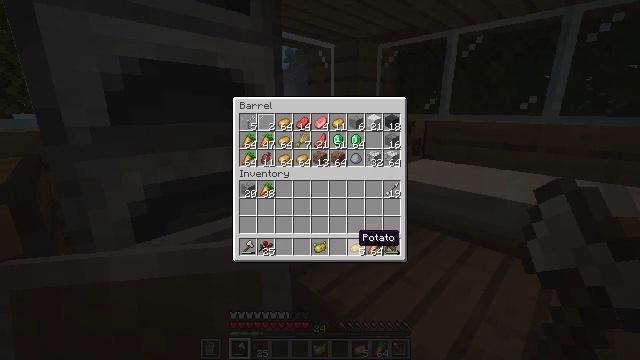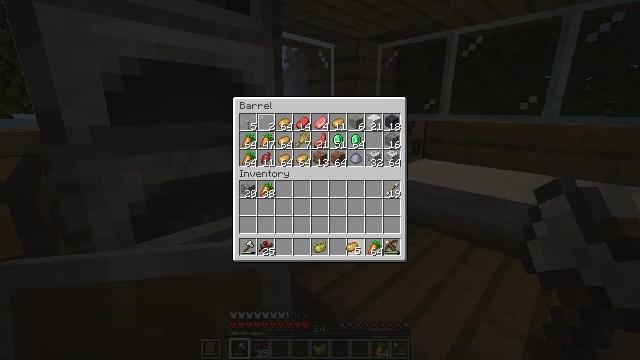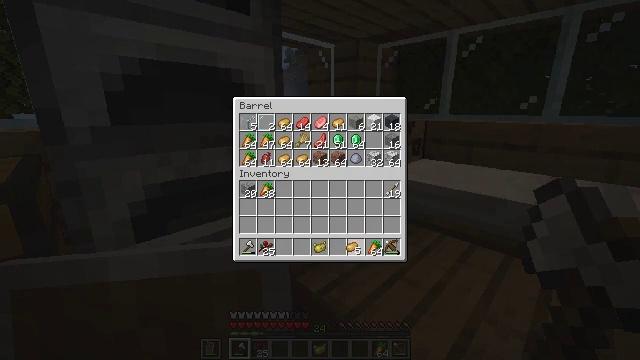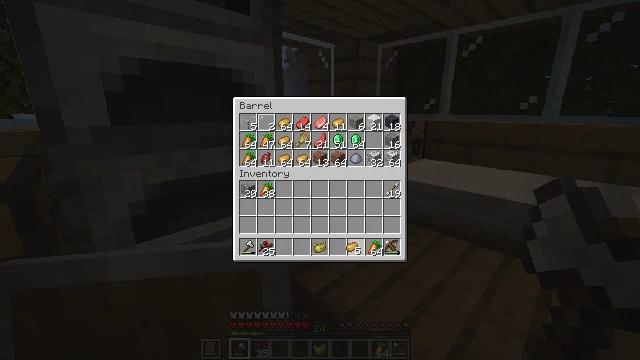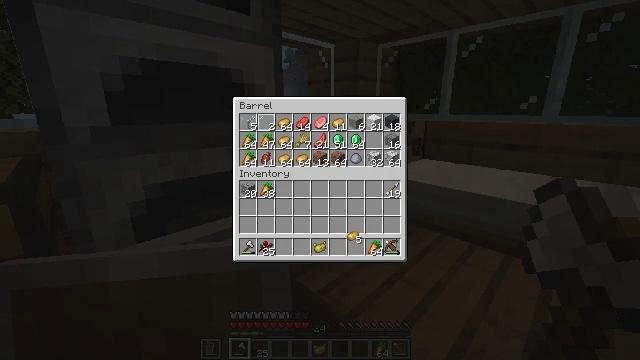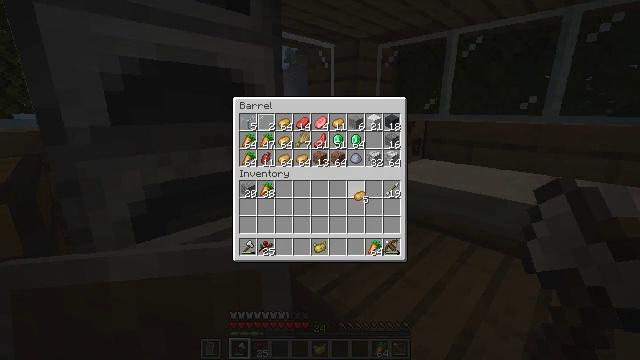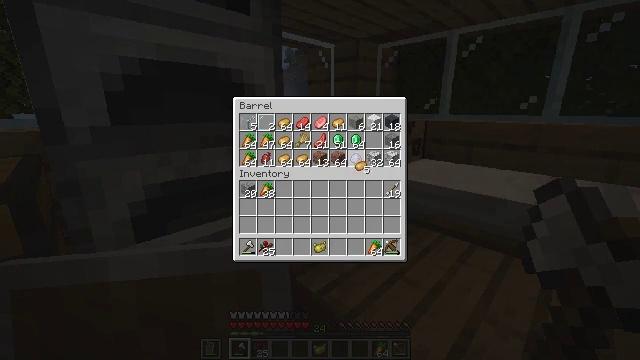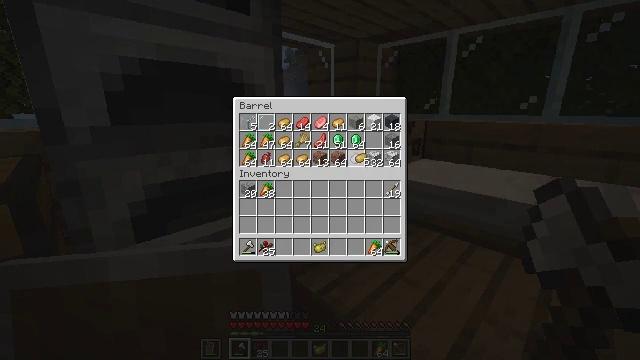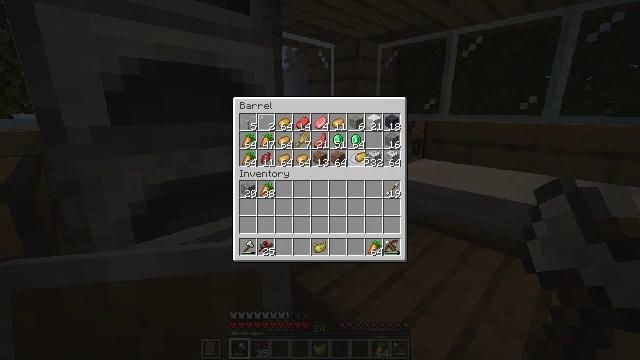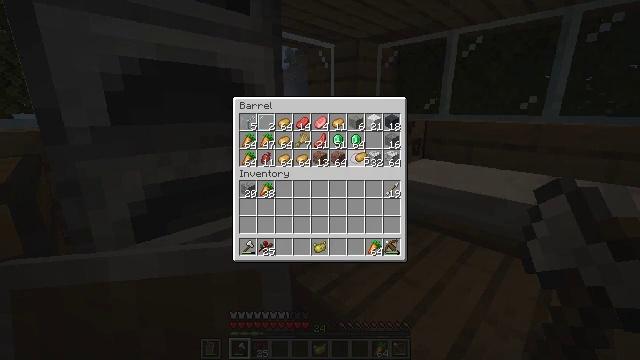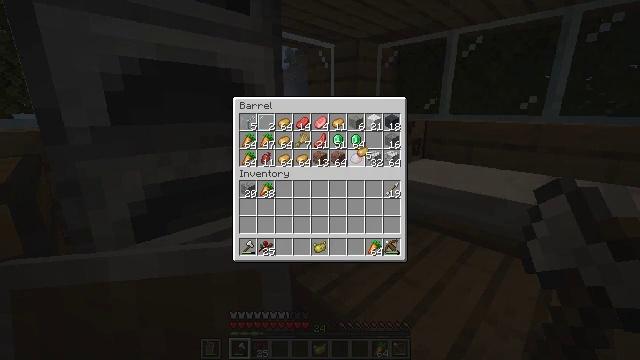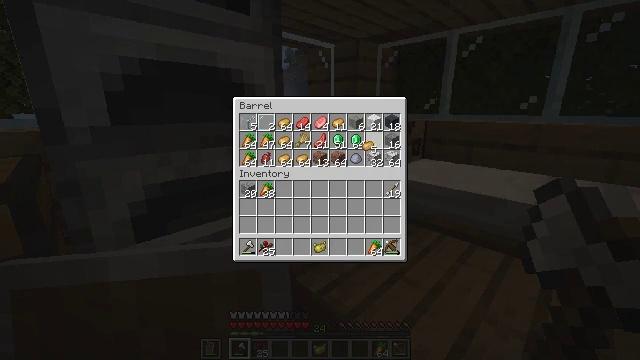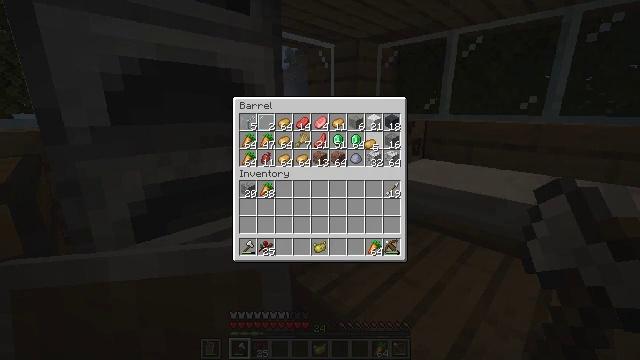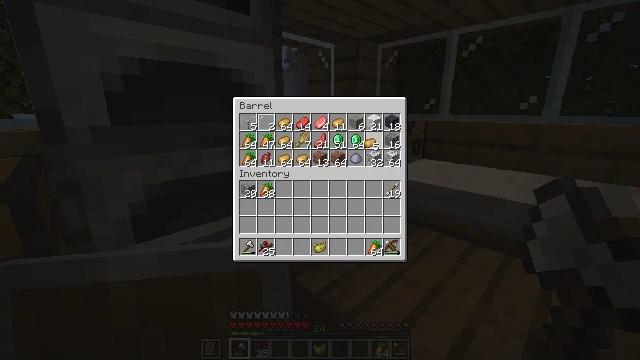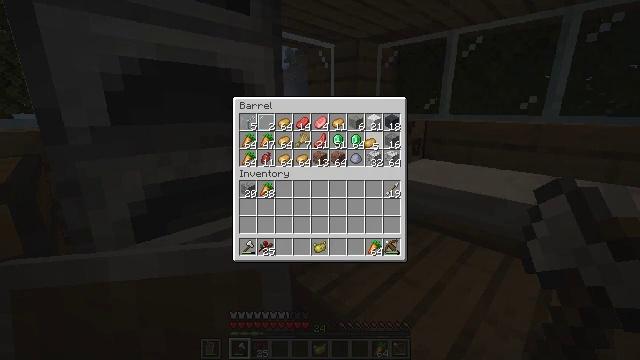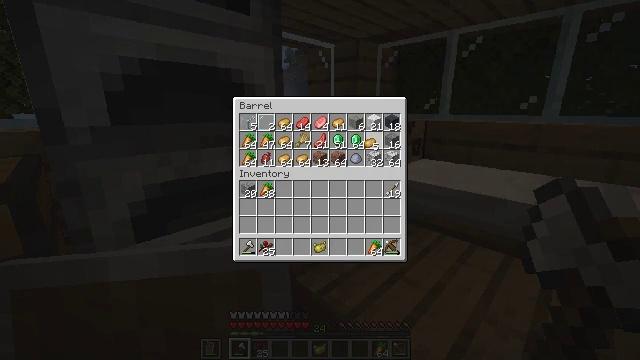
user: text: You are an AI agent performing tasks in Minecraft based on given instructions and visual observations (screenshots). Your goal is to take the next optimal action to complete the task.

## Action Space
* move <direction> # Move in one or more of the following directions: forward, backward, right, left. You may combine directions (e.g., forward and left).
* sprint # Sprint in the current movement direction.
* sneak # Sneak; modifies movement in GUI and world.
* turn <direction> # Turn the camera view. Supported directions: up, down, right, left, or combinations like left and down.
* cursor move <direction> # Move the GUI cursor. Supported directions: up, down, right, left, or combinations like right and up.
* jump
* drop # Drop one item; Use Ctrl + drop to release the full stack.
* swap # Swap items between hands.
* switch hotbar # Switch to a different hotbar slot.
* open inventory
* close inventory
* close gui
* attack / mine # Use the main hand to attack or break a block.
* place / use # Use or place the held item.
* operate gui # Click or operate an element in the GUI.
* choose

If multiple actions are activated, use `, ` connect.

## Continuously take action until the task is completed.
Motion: motion action
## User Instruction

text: Remove a poisonous potato from the inventory.
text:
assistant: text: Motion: operate gui
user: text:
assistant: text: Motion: operate gui
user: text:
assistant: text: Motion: operate gui
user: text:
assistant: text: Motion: cursor move up
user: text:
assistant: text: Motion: cursor move right and up
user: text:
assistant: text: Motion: cursor move up
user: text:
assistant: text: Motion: cursor move up
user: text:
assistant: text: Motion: no_op
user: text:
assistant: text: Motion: no_op
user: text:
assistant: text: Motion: no_op
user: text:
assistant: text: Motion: no_op
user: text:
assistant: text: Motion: no_op
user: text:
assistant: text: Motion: no_op
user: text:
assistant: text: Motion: operate gui
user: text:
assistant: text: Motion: operate gui
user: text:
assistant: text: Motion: operate gui
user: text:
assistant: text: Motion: operate gui
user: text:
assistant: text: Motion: no_op
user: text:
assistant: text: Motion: no_op
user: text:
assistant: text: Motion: no_op
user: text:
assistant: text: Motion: no_op
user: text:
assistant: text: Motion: no_op
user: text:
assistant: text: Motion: no_op
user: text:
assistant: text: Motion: no_op
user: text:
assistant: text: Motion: no_op
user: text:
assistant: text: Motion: no_op
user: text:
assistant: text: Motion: cursor move left
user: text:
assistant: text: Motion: cursor move left
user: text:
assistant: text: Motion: cursor move left
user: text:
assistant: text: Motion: cursor move left